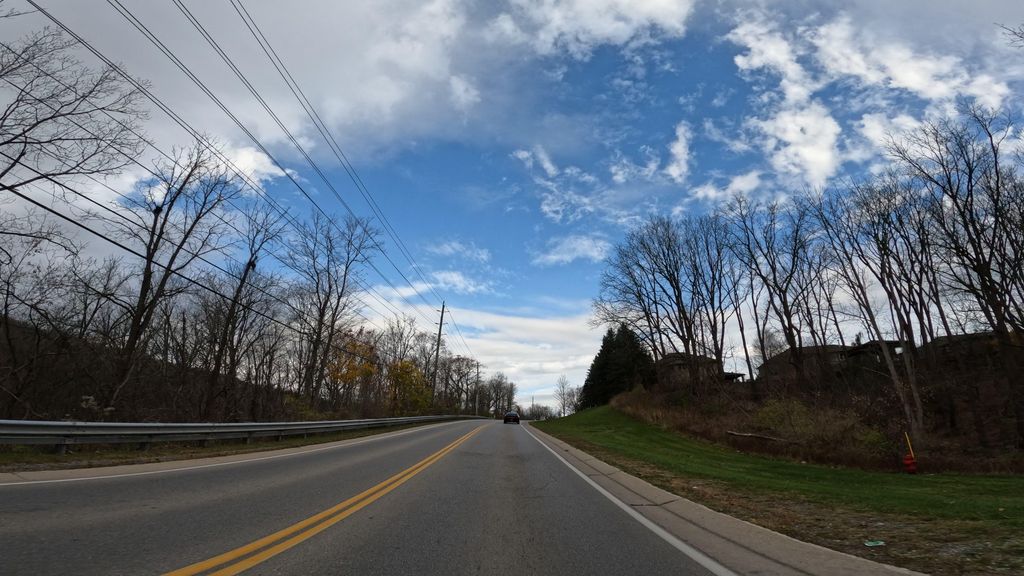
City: hamilton